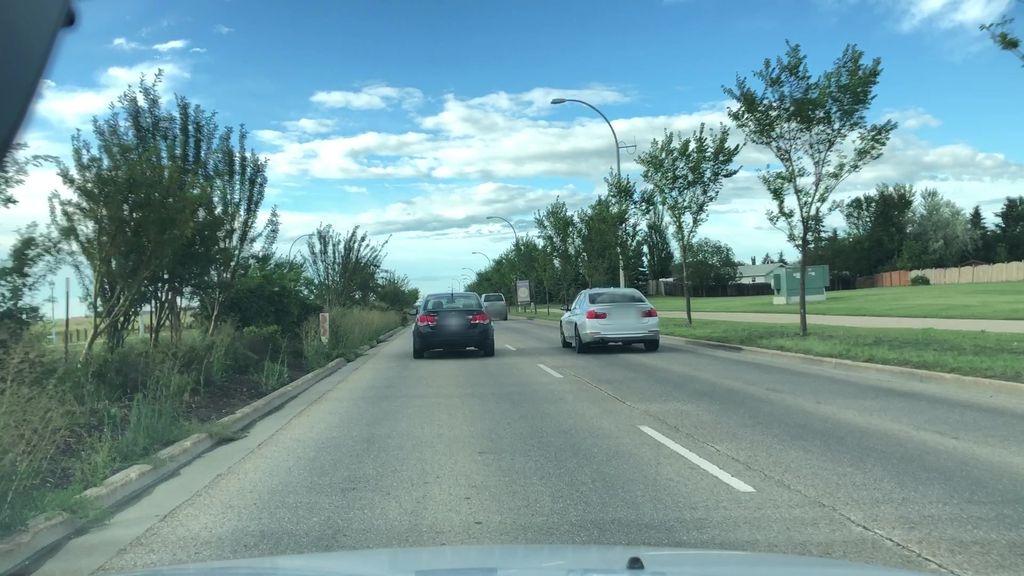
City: edmonton